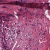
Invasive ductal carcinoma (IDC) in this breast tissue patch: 1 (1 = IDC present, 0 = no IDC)